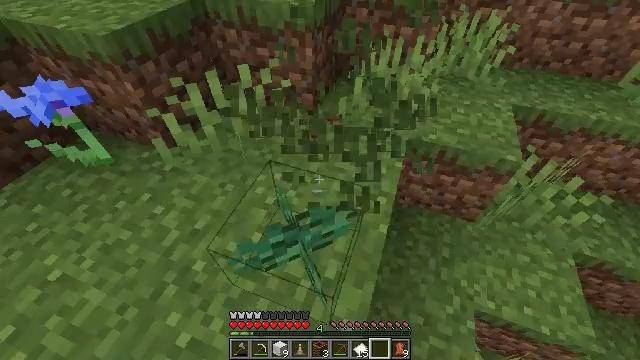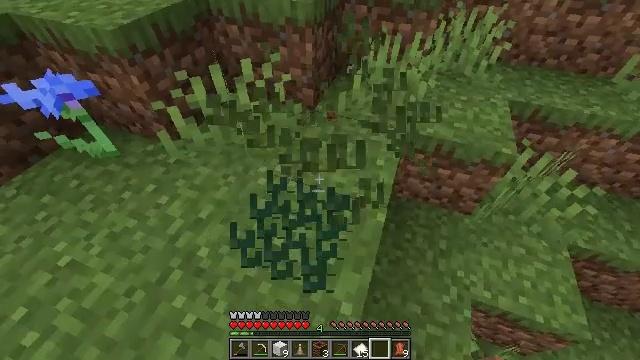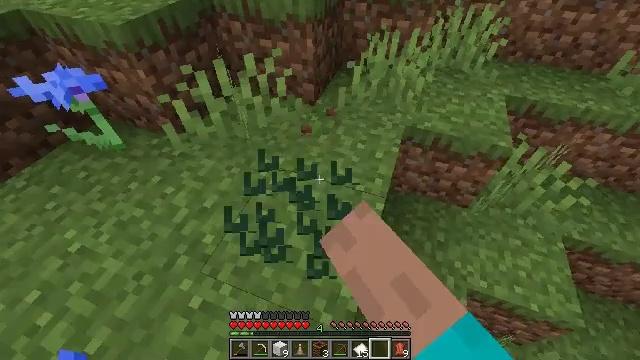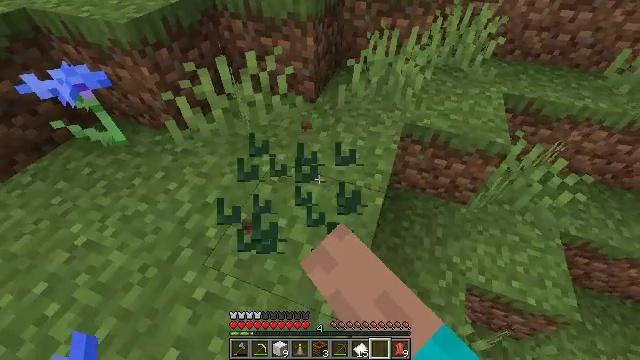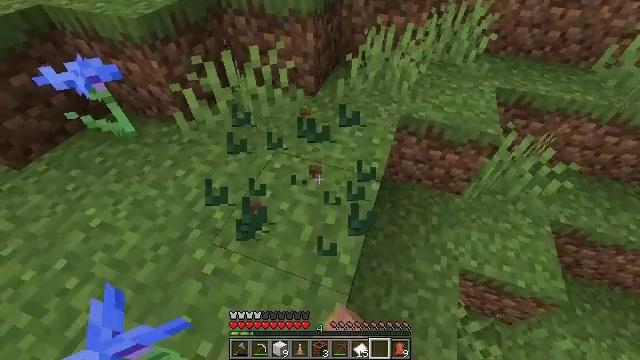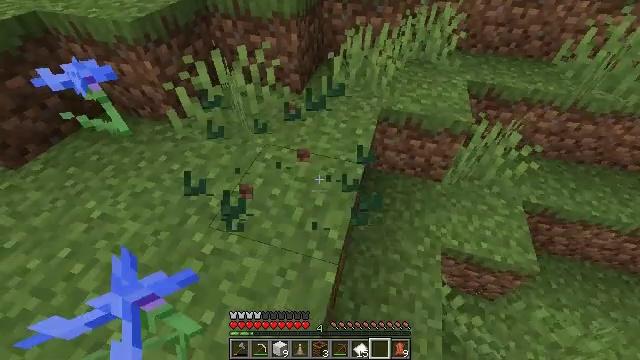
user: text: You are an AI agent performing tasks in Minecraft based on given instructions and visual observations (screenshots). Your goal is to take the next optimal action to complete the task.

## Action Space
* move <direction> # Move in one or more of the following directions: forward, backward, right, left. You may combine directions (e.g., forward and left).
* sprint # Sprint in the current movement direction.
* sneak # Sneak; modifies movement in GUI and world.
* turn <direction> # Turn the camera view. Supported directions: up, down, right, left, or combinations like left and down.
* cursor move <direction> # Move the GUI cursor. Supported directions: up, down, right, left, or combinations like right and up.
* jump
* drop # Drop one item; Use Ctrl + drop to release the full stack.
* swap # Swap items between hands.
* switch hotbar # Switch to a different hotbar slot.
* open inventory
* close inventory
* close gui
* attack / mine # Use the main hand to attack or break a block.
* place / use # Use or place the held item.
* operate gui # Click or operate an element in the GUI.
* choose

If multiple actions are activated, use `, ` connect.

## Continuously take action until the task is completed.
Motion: motion action
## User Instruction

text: Gather sweet berries from the bush.
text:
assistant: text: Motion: move back, attack / mine
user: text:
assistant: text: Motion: move back, attack / mine
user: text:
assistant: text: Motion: move back, attack / mine
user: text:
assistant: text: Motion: move back, attack / mine
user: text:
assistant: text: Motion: move back, turn right and up
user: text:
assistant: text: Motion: no_op